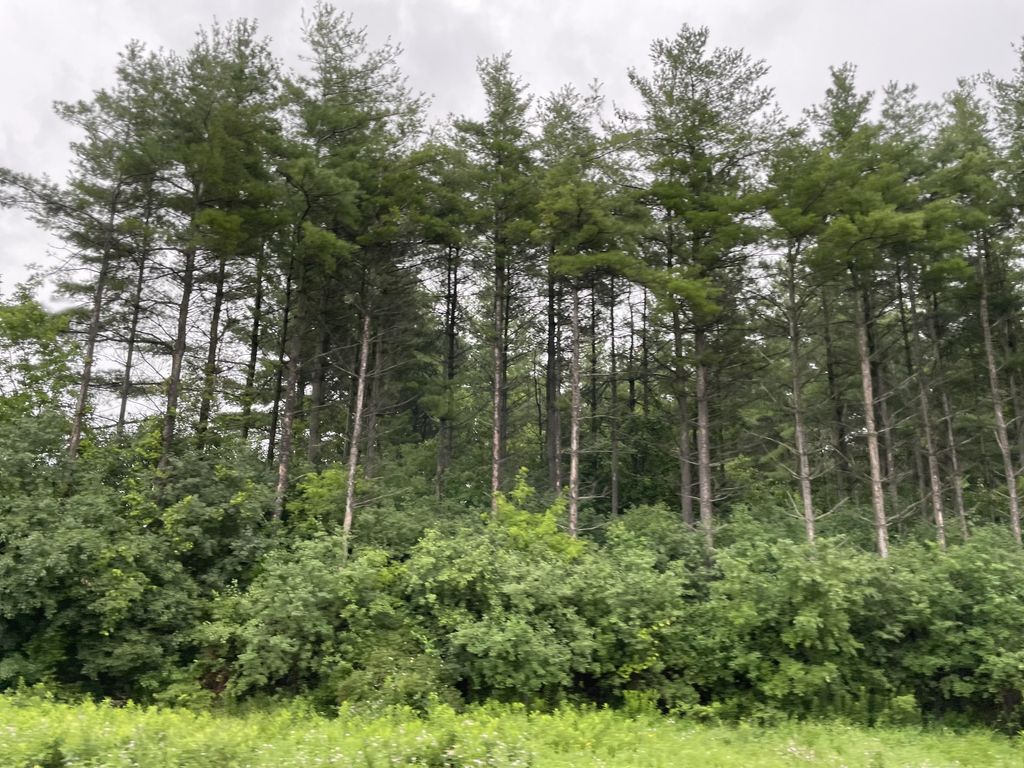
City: kitchener-waterloo